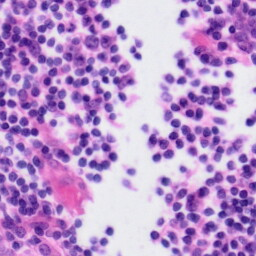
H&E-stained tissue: Tonsil